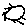
Label: sun